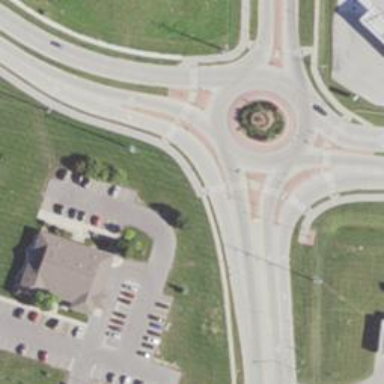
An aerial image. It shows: Secondary road leading to roundabout.